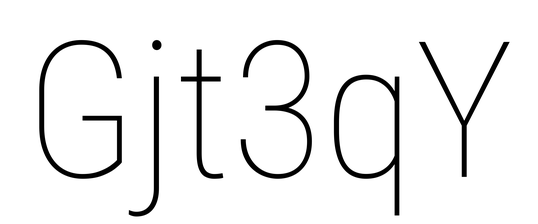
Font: Roboto_Condensed_Thin